Aerial crown-view tile of a tropical tree (Barro Colorado Island, Panama), acquired 20250317:
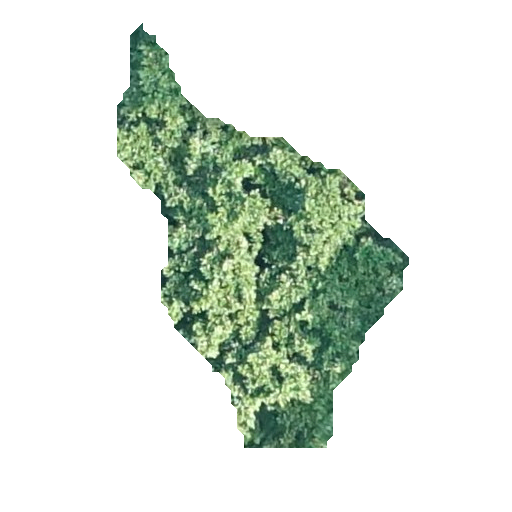
Species: Ficus obtusifolia
GBIF accepted scientific name: Ficus obtusifolia
Crown area: 90.897 m²